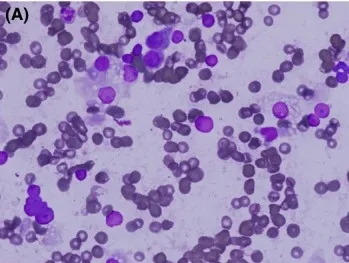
FNA smear of skin lesion showing mix population of cells with abundant wispy cytoplasm, round and naked nuclei with prominent nucleoli.
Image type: pathology (giemsa)